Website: crate-barrel
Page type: receipt
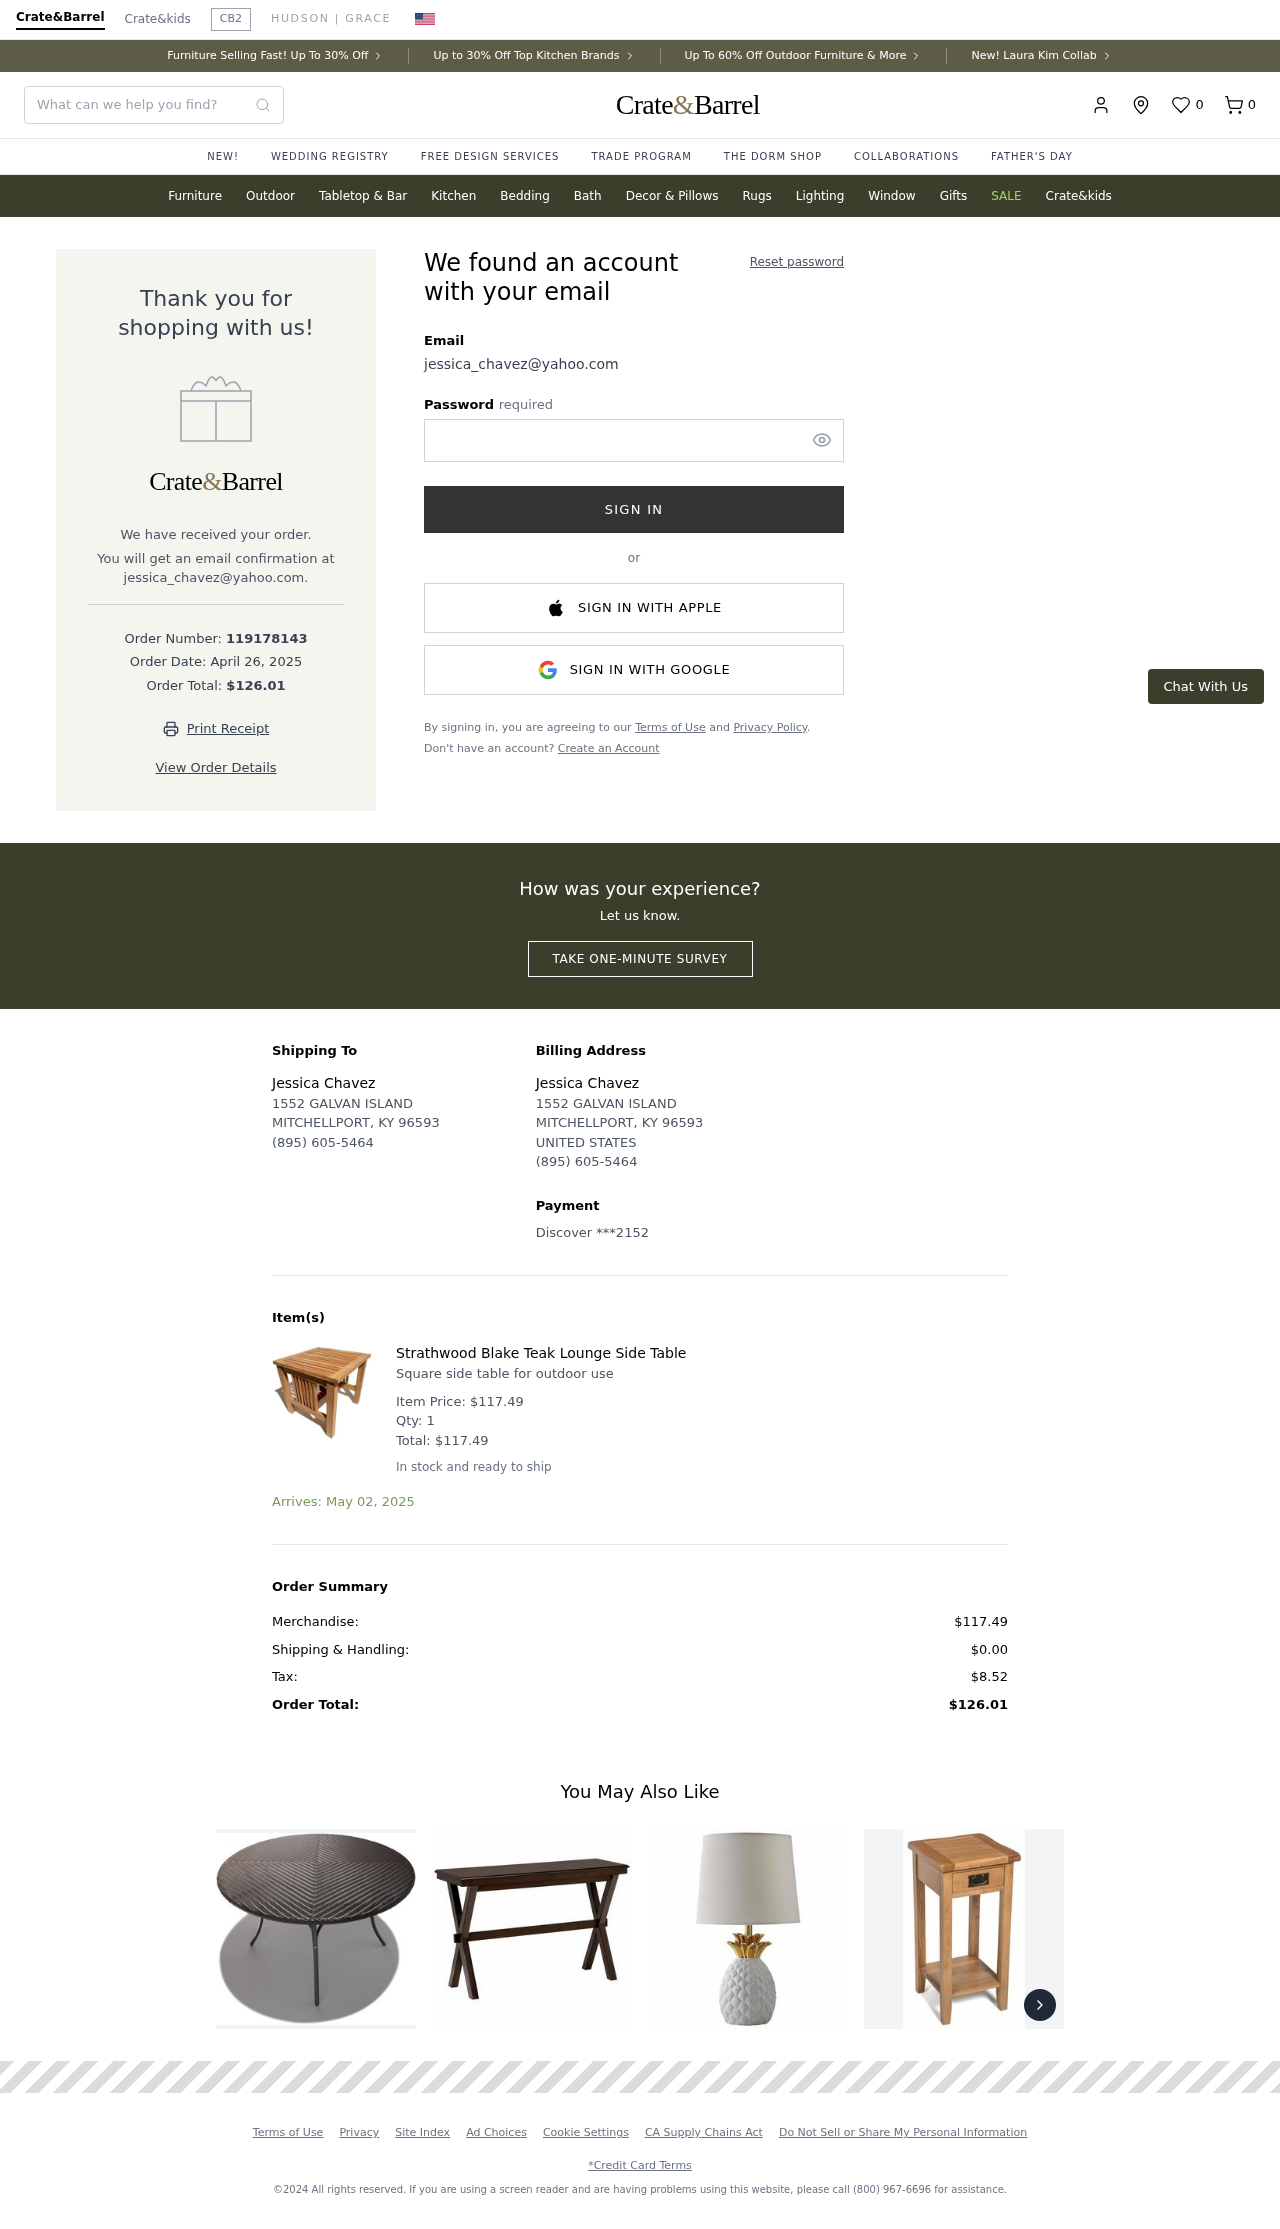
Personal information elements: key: PII_CARD_LAST4
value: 2152
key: PII_CARD_TYPE
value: Discover
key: PII_COUNTRY
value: UNITED STATES
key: PII_EMAIL
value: jessica_chavez@yahoo.com
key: PII_FULLNAME
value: Jessica Chavez
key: PII_STREET
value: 1552 GALVAN ISLAND
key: PII_EMAIL2
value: jessica_chavez@yahoo.com
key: PII_CITY_STATE_ZIP
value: MITCHELLPORT, KY 96593
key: PII_PHONE
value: (895) 605-5464
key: PII_FULLNAME2
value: Jessica Chavez
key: PII_STREET2
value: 1552 GALVAN ISLAND
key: PII_POSTCODE
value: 96593
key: PII_STATE_ABBR
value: KY
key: PII_POSTCODE_FULL
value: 96593
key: PII_POSTCODE_NUMERIC
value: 96593
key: PII_PHONE2
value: (895) 605-5464
Product elements: key: PRODUCT1_DESC
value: Square side table for outdoor use
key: PRODUCT1_NAME
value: Strathwood Blake Teak Lounge Side Table
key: PRODUCT1_PRICE
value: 117.49
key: PRODUCT1_QUANTITY
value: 1
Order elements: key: ORDER_NUM_ITEMS
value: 0
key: ORDER_ID
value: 119178143
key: ORDER_DATE
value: April 26, 2025
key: ORDER_TOTAL
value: $126.01
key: ORDER_ITEM_TOTAL
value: $117.49
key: ORDER_DELIVERY_DATE
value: Arrives: May 02, 2025
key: ORDER_SUBTOTAL
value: $117.49
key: ORDER_SHIPPING_COST
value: $0.00
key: ORDER_TAX
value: $8.52
Search elements: key: HEADER_SEARCH
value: What can we help you find?
Other elements: key: FAVORITES_COUNT
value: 0